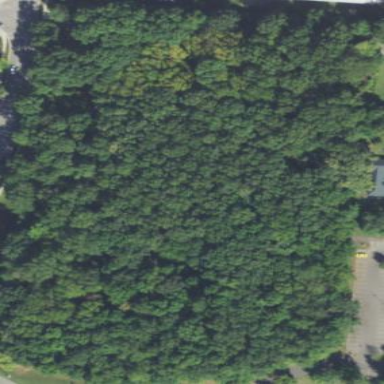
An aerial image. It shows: Deciduous woodland area.